Question: I have this code:
'''
this.mGroupFunctions={};
for(var i=0; i<cols.length; i++){
var col=cols[i];
this.mGroupFunctions[col]=function(oContext) {
var name = oContext.getProperty(col);
return {
key: name,
text: name
};
};
}
'''
If I debug it i obtain

where into a function I insert col and not the value of variable col!!!
How can I resolve my problem??
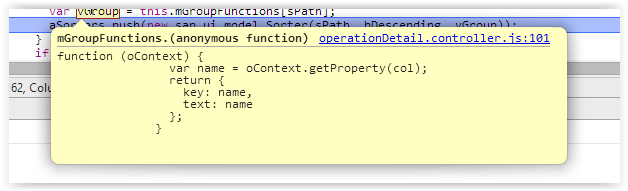
Answer: When the function runs, the variable 'col' no longer contains the value that it had when the function was created. You can use an immediately invoked function expression (IIFE) to create a closure that captures the value of 'col' for each iteration in the loop:
'''
this.mGroupFunctions = {};
for(var i=0; i<cols.length; i++){
this.mGroupFunctions[cols[i]] = (function(col){
return function(oContext) {
var name = oContext.getProperty(col);
return {
key: name,
text: name
};
};
})(cols[i]);
}
'''